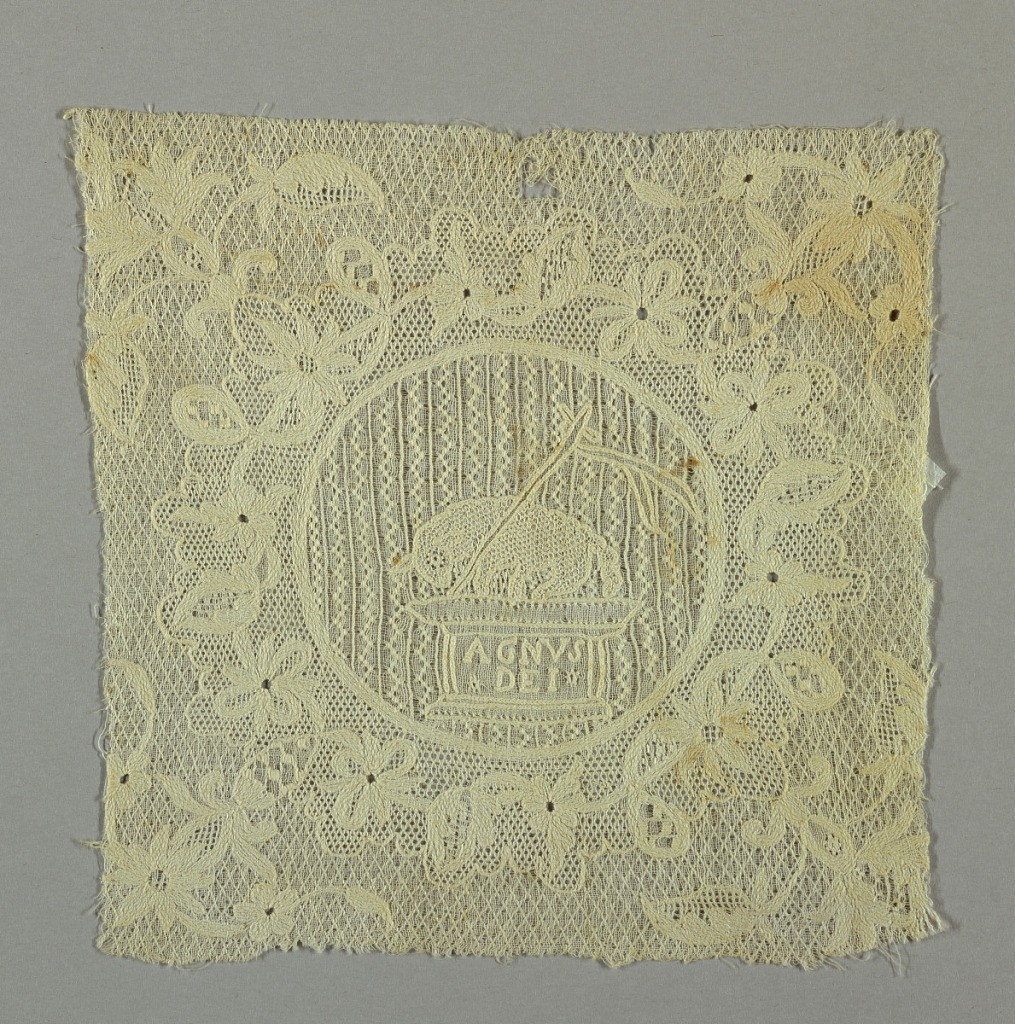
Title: Square
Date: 18th century
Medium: linen Technique: deflected element work
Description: In center, Paschal Lamb surrounded by a floral wreath.